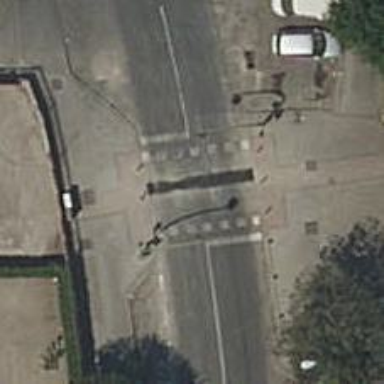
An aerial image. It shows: Road crossing with traffic signals.